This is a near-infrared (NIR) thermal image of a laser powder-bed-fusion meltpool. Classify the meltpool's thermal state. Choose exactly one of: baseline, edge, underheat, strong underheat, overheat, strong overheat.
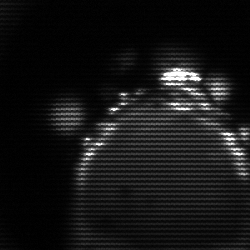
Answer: edge